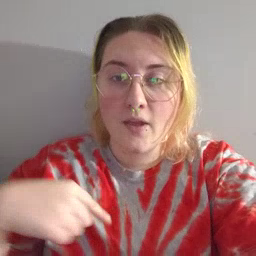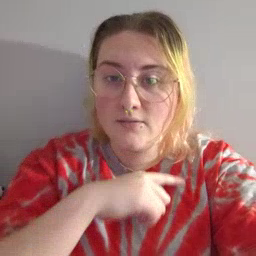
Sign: weus